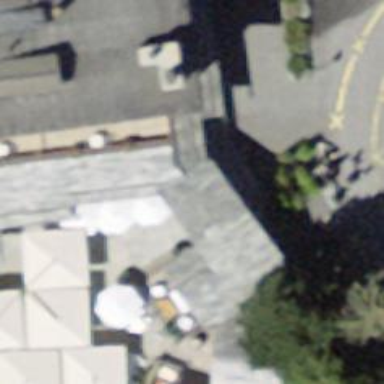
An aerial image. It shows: Restaurant.